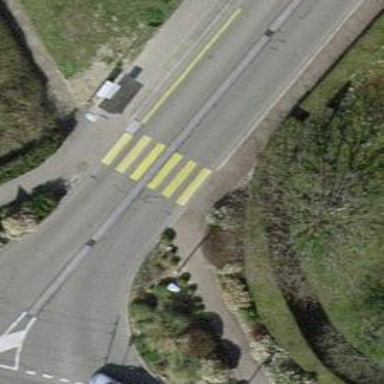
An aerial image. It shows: Uncontrolled zebra crossing on the road.